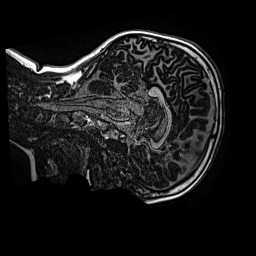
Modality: MP2RAGE
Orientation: sagittal
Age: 12
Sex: male
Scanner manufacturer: siemens
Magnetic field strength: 3 T
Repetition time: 4 s
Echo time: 0.00299 s